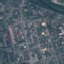
Label: Residential